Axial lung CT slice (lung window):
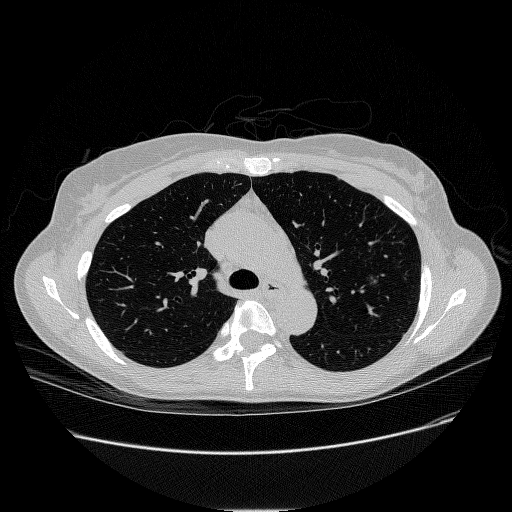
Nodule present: yes
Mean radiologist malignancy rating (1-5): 3.25